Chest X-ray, AP view. Patient: 50 years old, sex M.
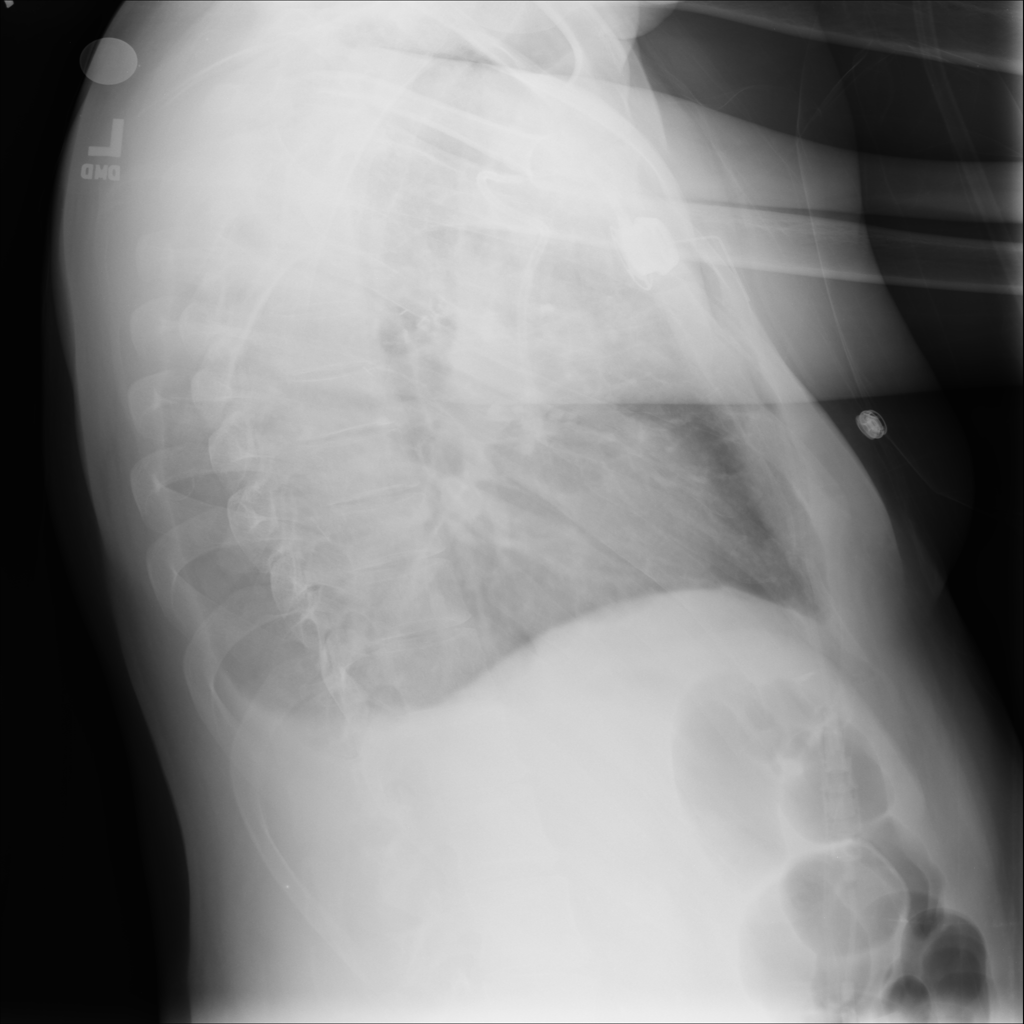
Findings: No Finding